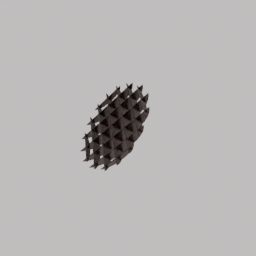
Label: furniture